Interaction volume radius: 5 \u00c5
Interaction volume height: 35 \u00c5
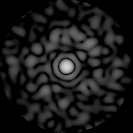
Disorder parameter: 0.7892